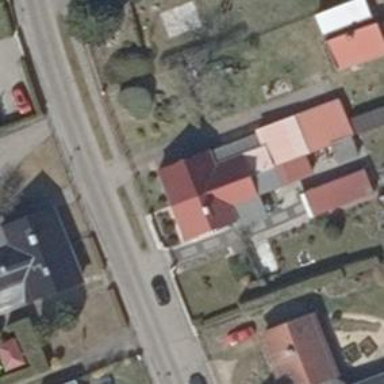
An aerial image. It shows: Semidetached house with gabled roof.